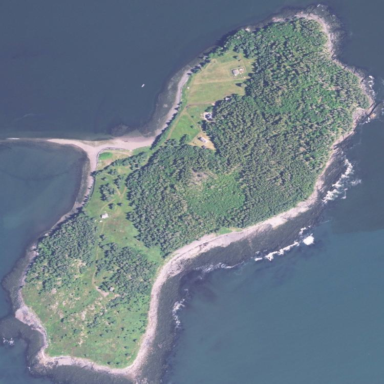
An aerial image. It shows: Island with natural coastline.